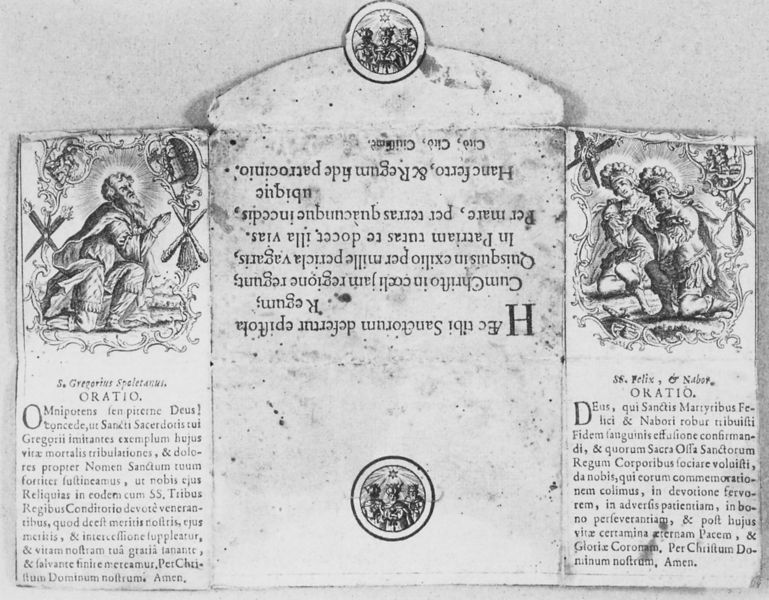
Titel: Dreikönigenbrief
Künstler: Nikolaus Mettel
Institution: Privatbesitz
Schlagwörter: flügel, mann, weiß, grau, schwarz, stein, kirche, bilder, felix, glaube, kreuz, text, beten, ritter, altar, karte, heiligenschein, brief, heilige, latein, triptychon, buchmalerei, gebete, heilieger, gregor, gregorius, oratio